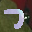
Label: 7